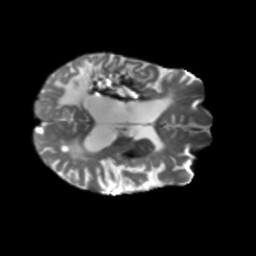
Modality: T2w
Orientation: axial
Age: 58
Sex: male
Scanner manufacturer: siemens
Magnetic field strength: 3 T
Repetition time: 5.25 s
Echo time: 0.08 s